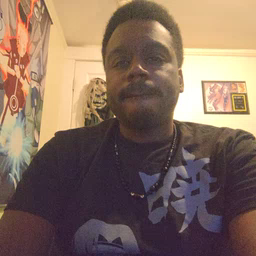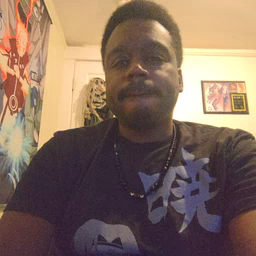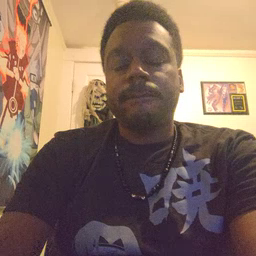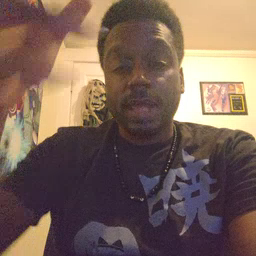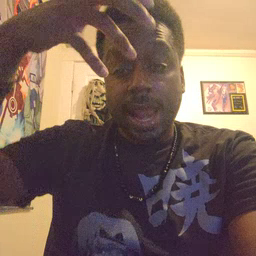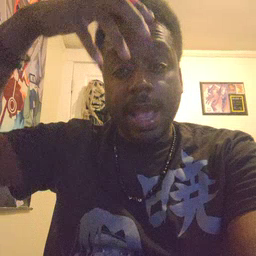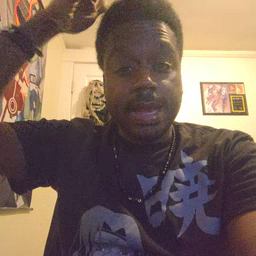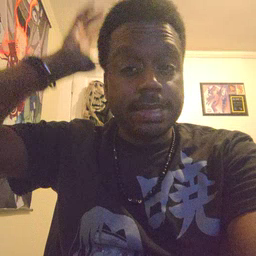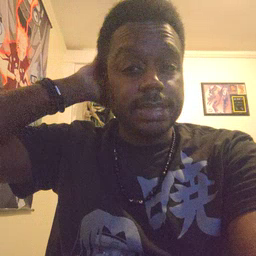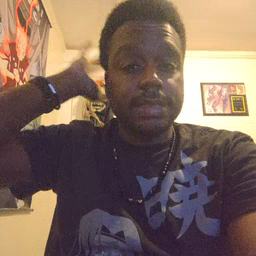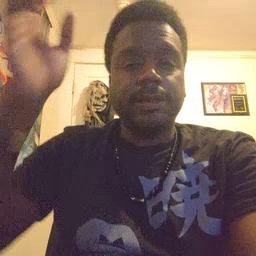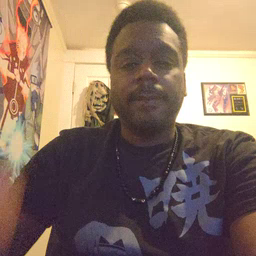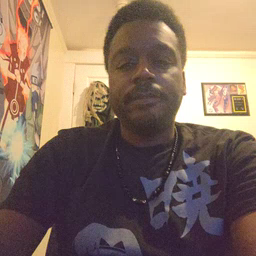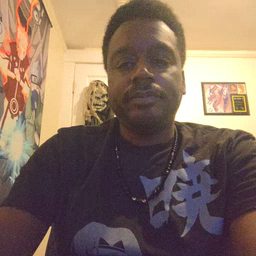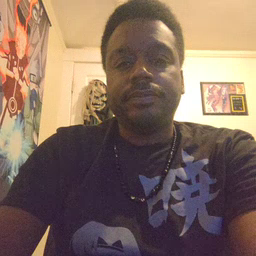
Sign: lion